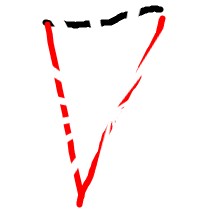
Shape: triangle